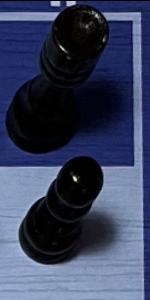
Label: Pawn_Black